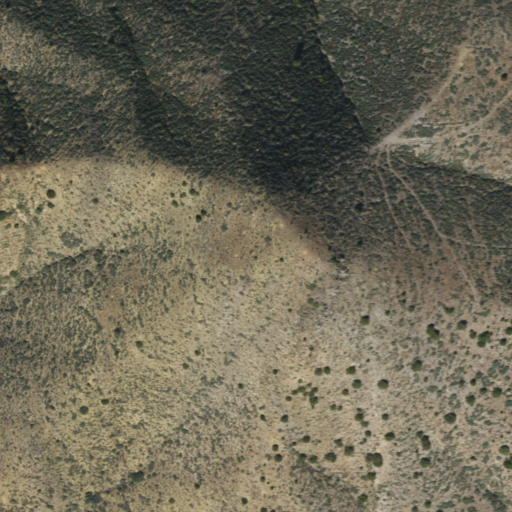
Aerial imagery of mountain in Arizona named Round Hill containing shrub and evergreen forest